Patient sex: M
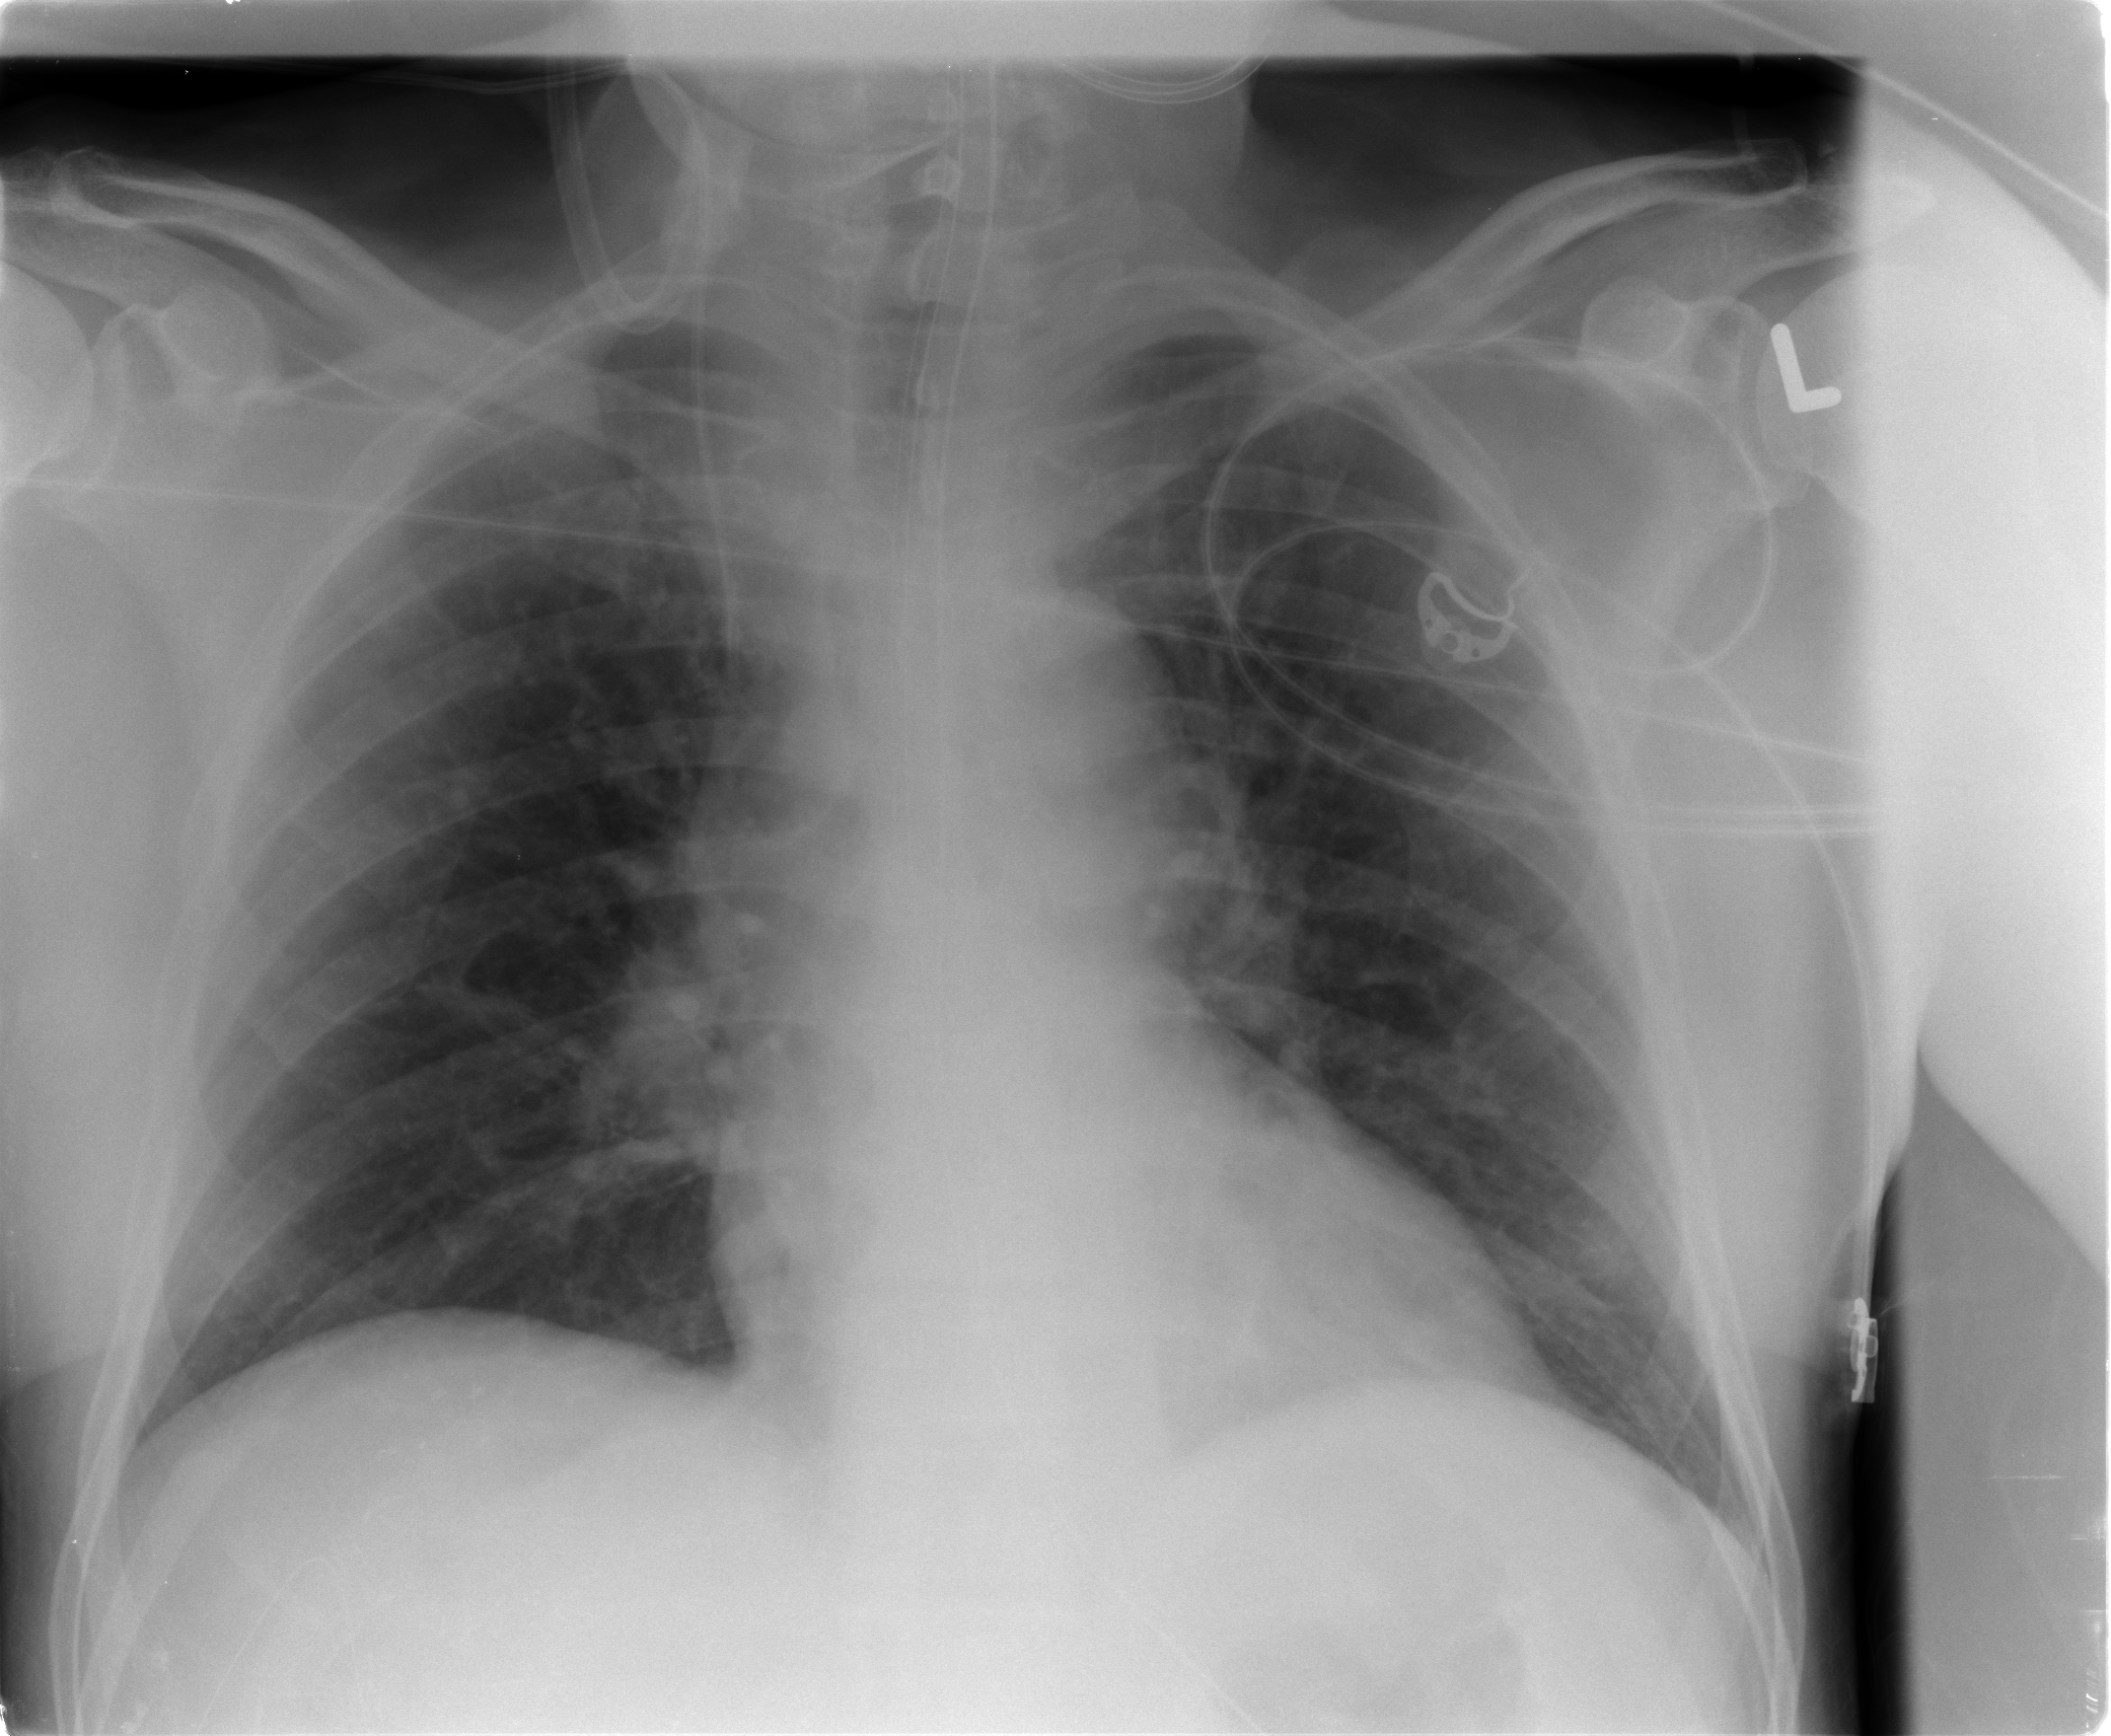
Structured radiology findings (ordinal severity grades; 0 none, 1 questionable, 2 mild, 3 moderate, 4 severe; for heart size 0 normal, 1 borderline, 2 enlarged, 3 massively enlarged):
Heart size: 1
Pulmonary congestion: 2
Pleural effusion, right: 0
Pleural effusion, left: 0
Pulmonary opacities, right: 0
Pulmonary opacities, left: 0
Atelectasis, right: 2
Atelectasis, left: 2